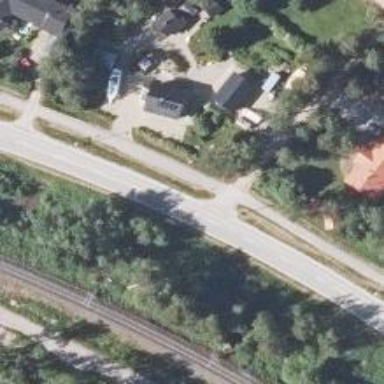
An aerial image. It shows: Asphalt cycleway.